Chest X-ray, PA view. Patient: 60 years old, sex M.
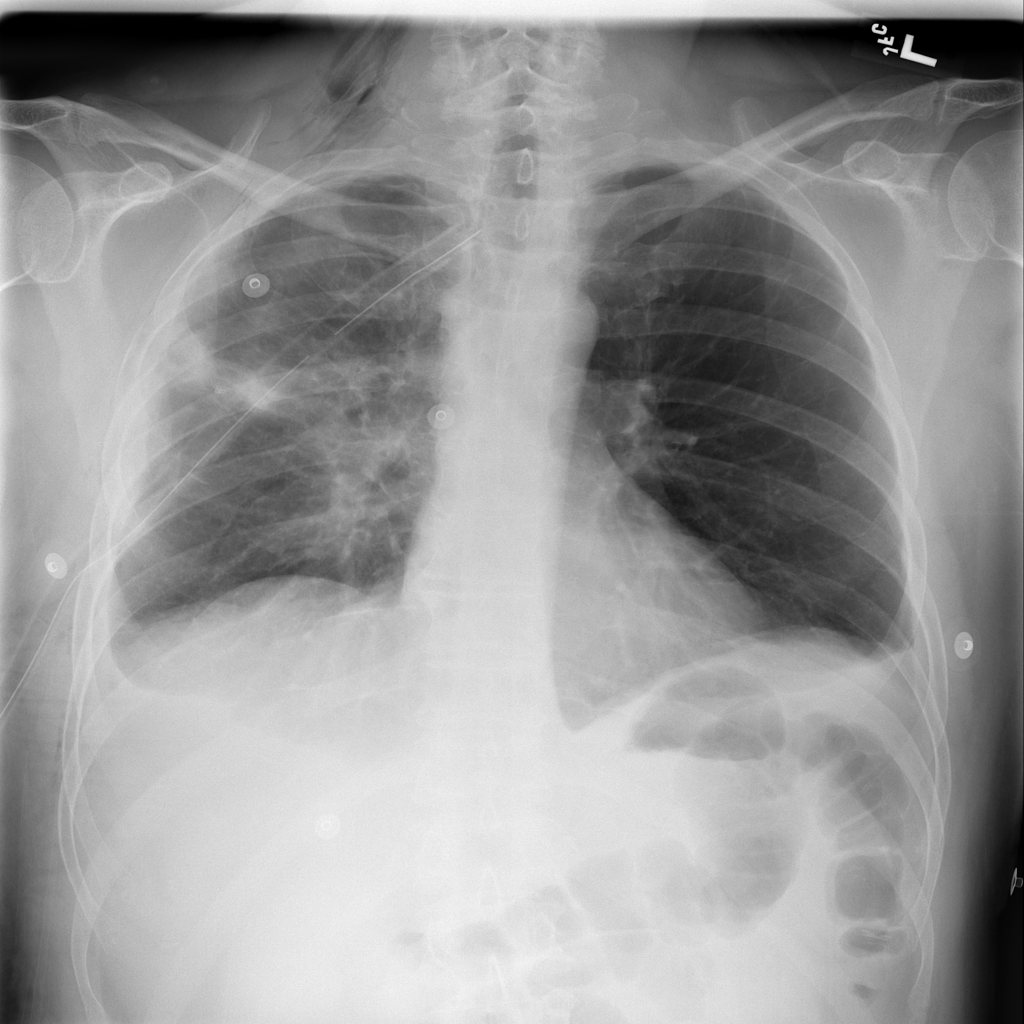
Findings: Effusion, Pleural_Thickening